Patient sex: M
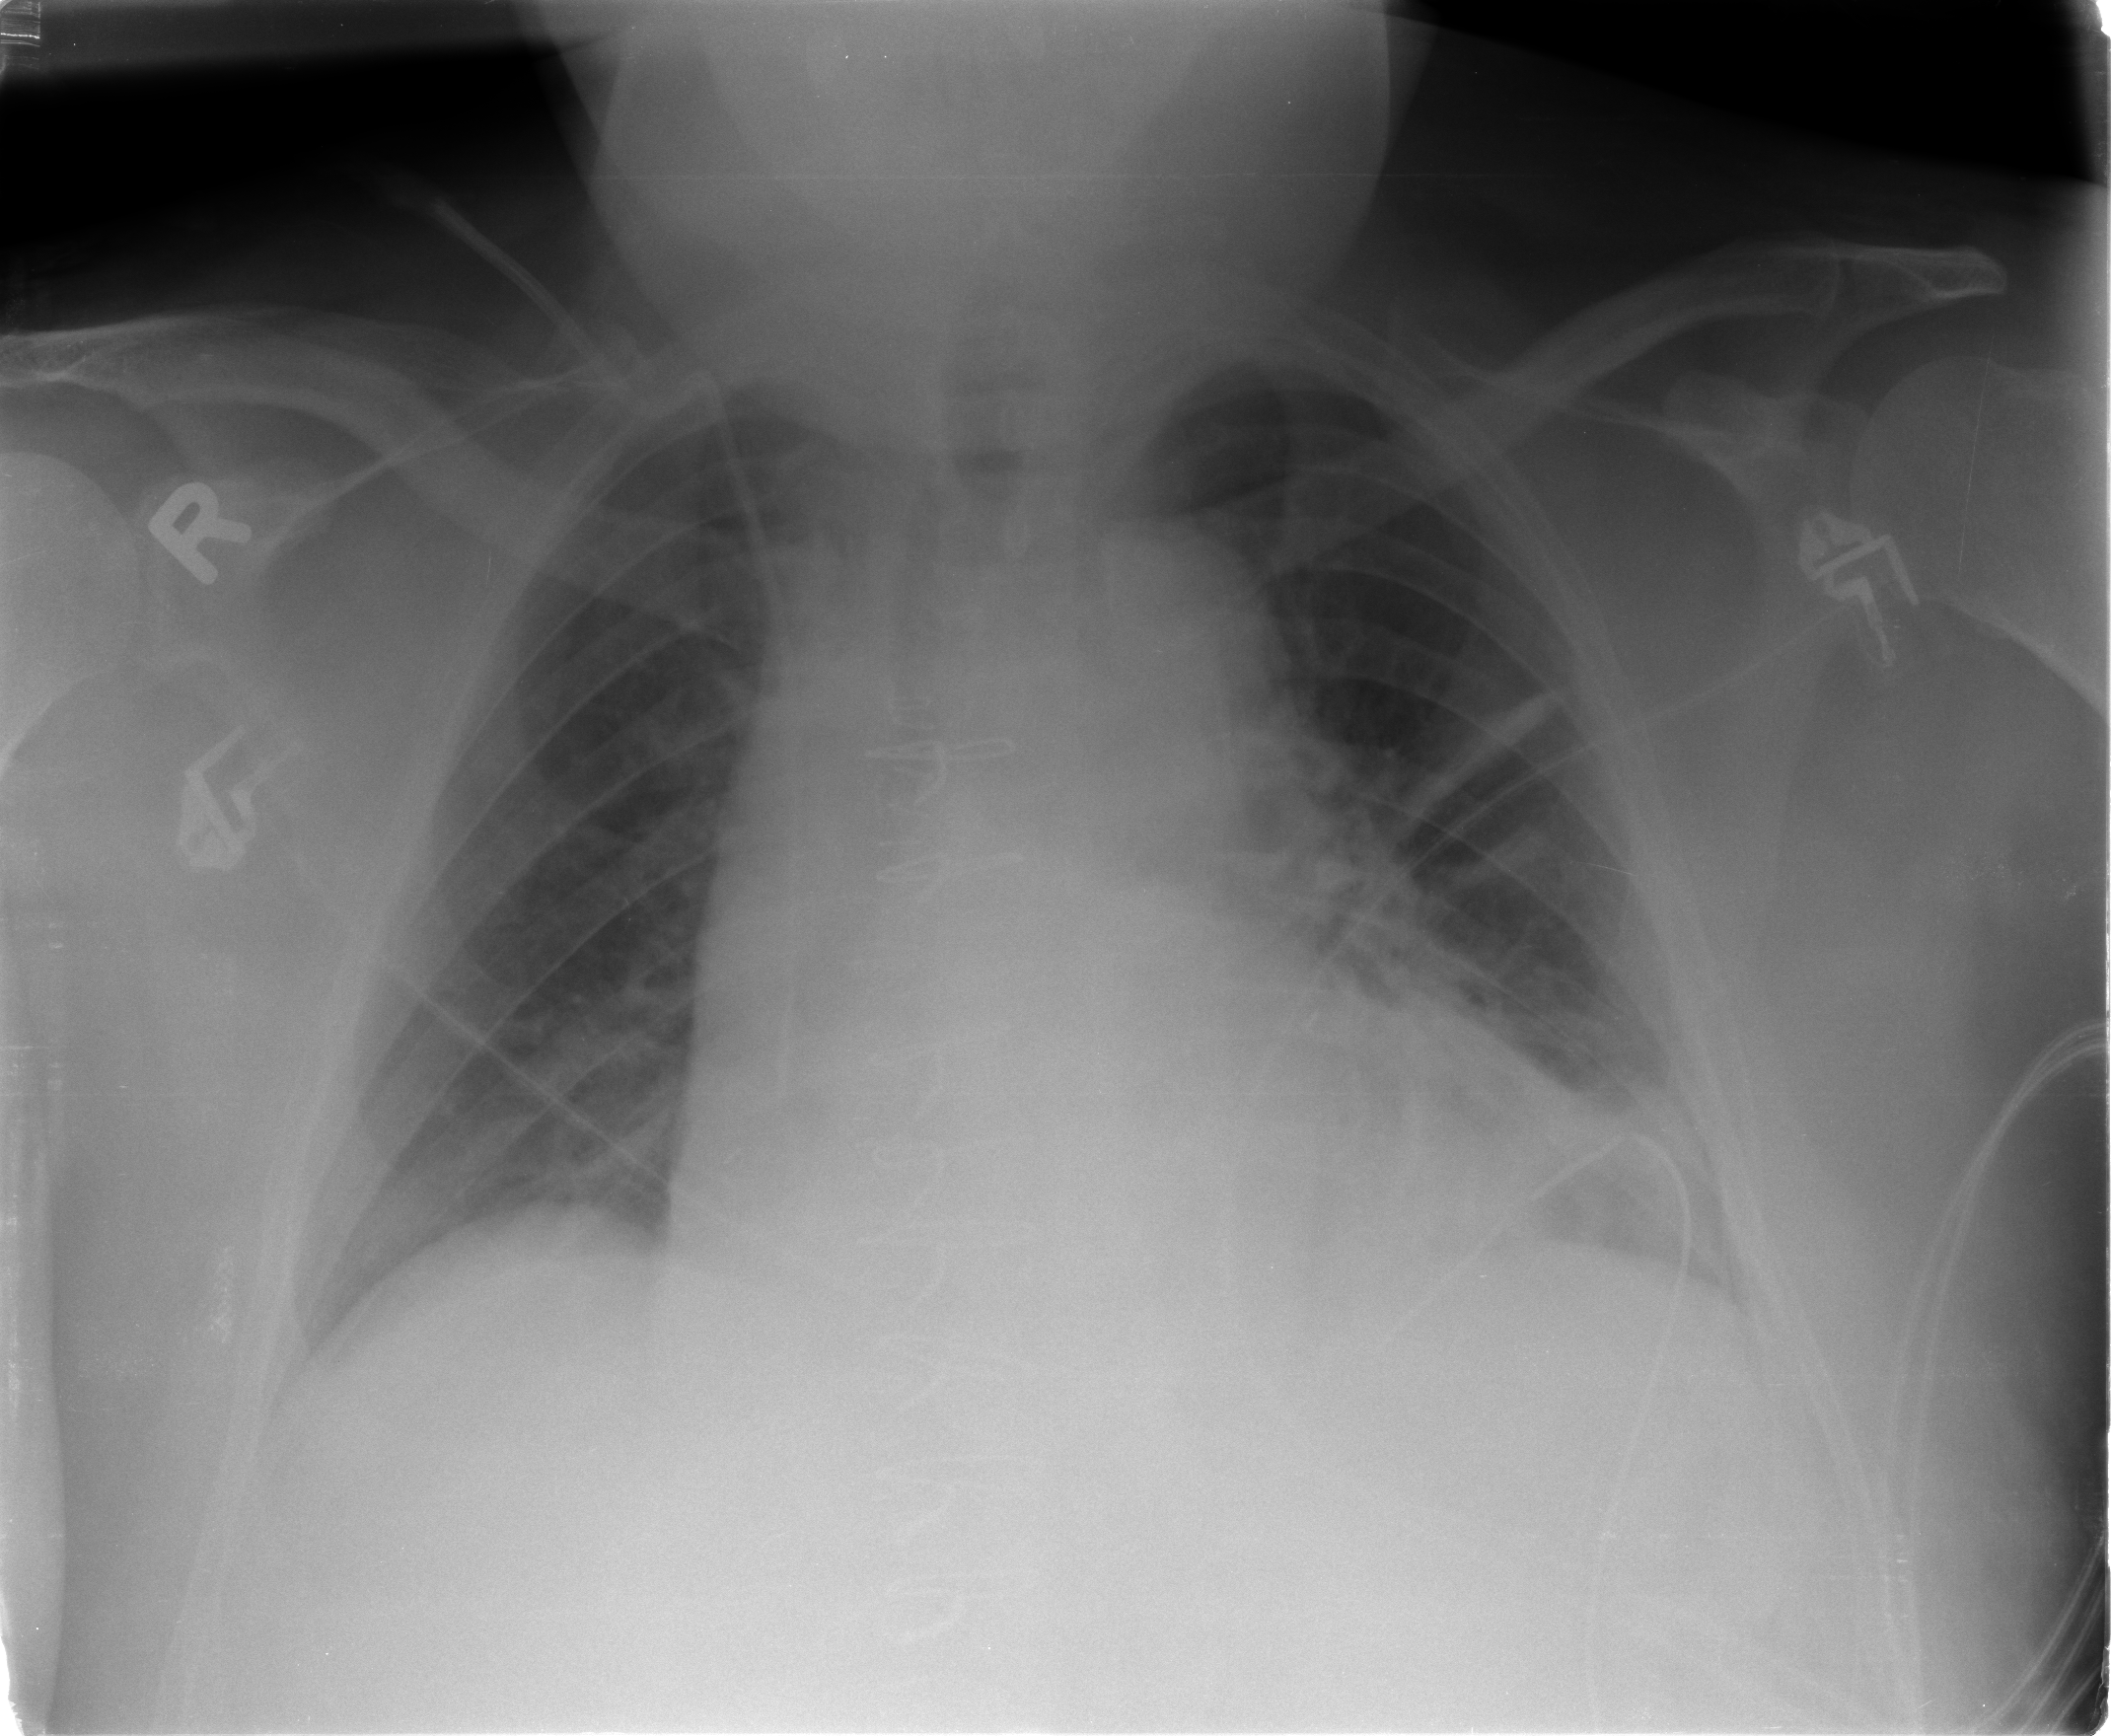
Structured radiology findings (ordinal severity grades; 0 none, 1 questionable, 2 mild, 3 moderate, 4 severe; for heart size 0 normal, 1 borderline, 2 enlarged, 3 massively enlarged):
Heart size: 2
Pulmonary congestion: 1
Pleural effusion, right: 0
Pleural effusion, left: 0
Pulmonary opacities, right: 0
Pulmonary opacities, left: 1
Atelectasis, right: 1
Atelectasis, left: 2